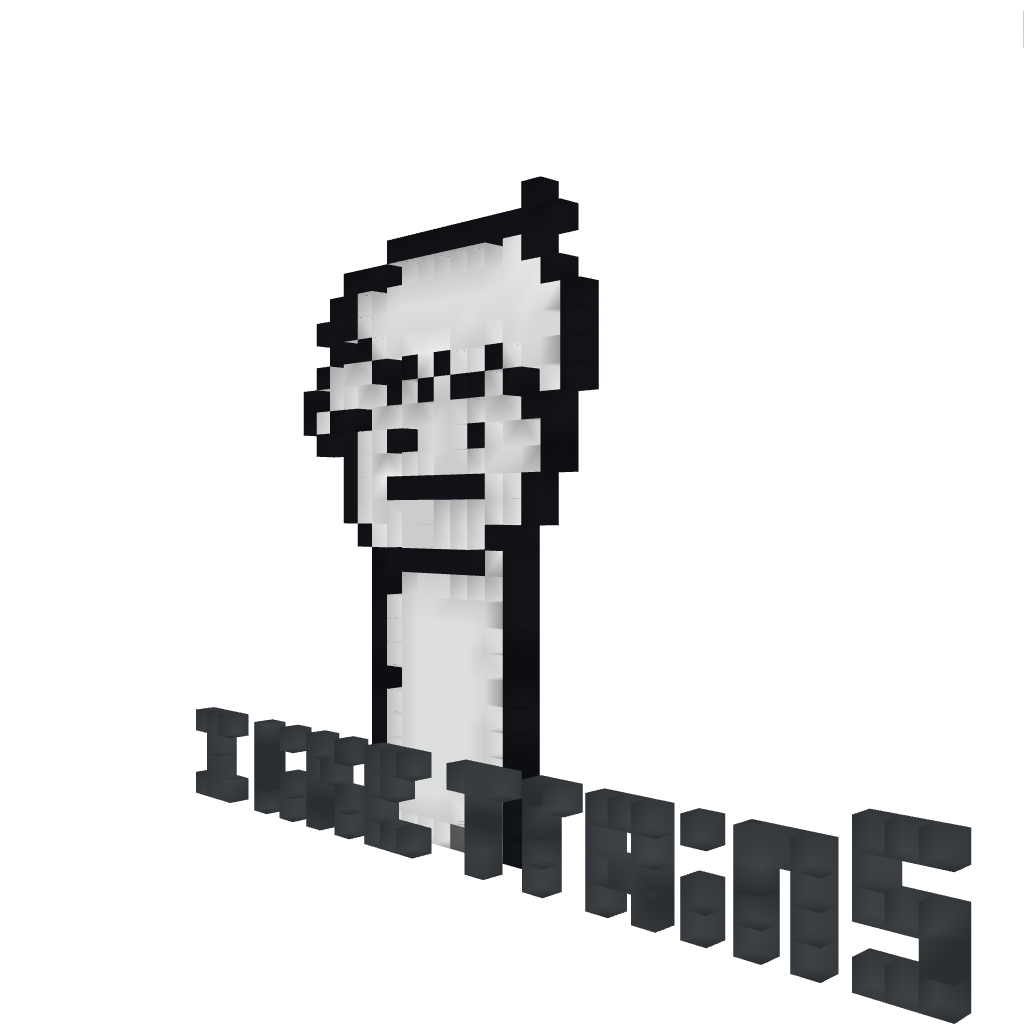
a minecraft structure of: I Like Trains Kid - By Cybersneeze